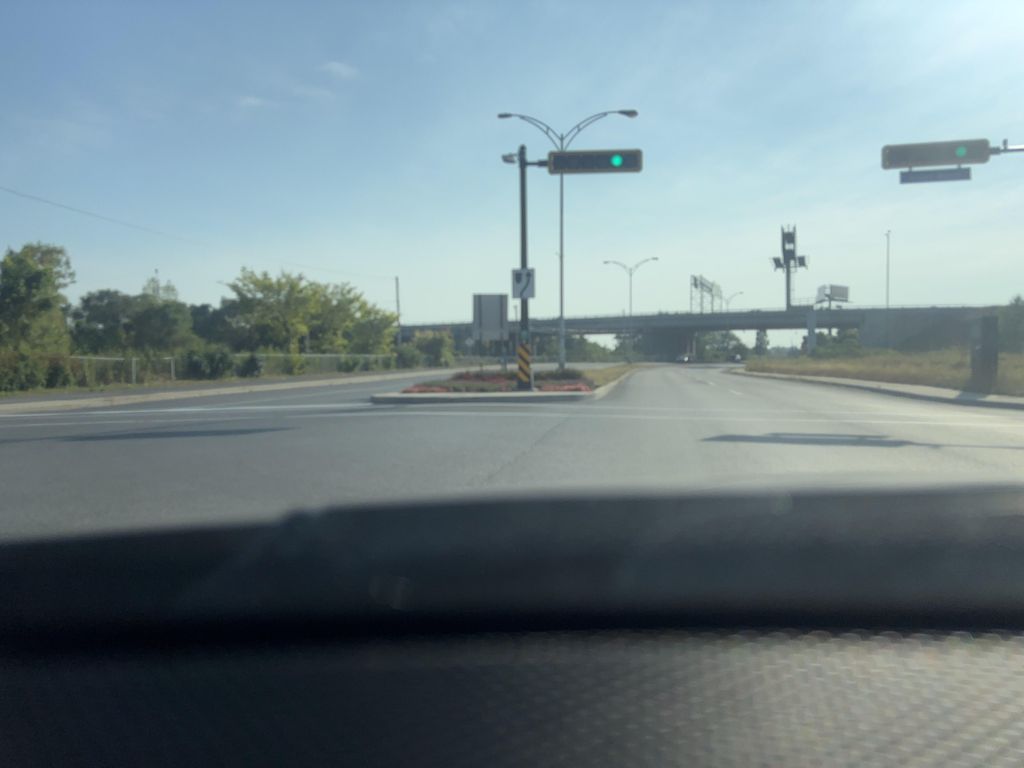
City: montreal